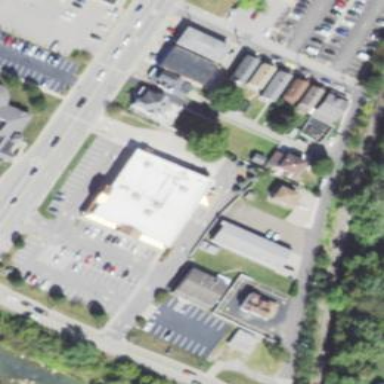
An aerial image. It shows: Retail area.